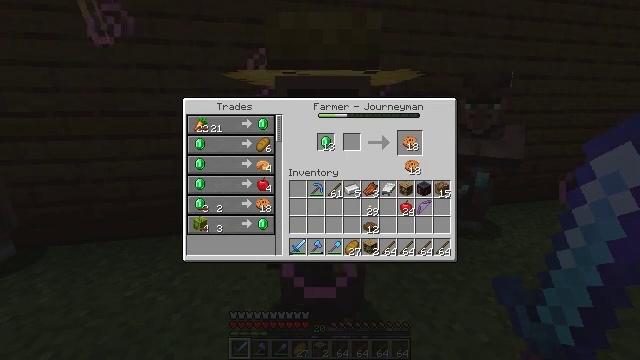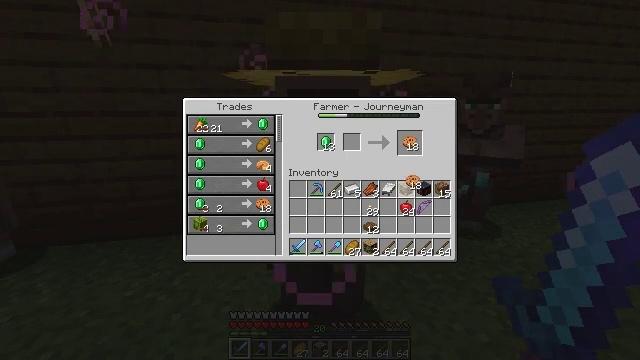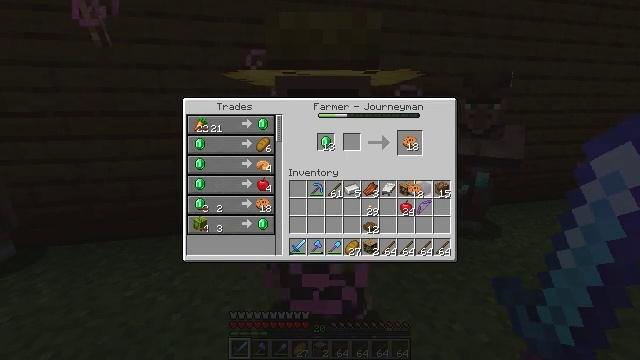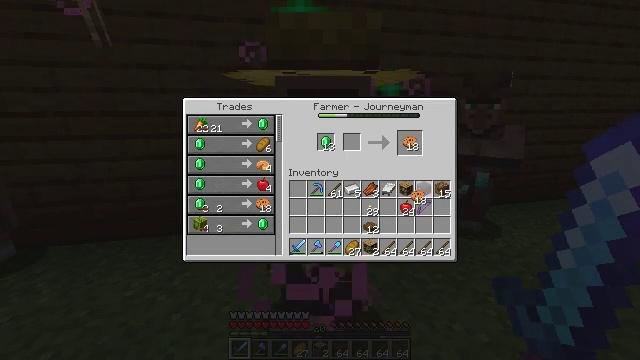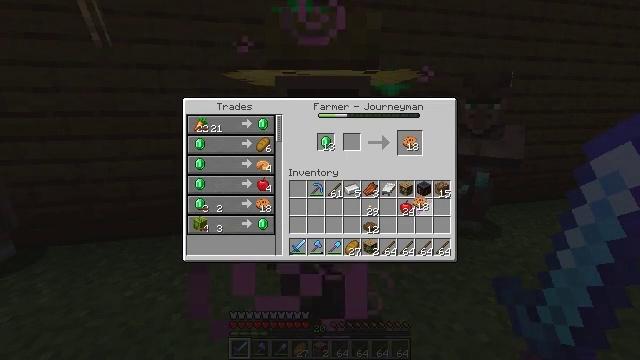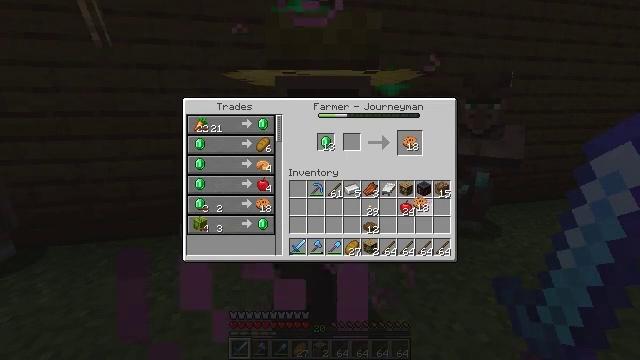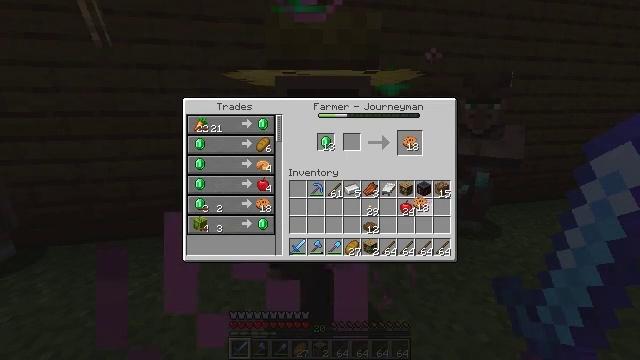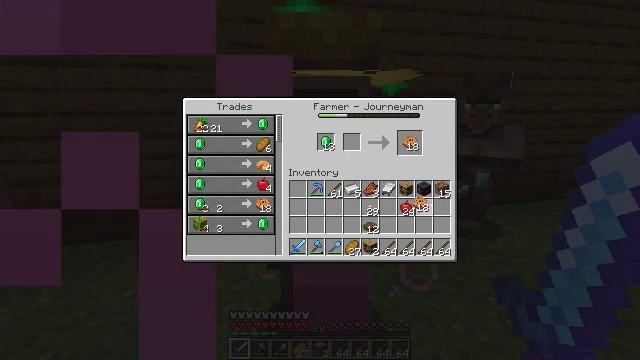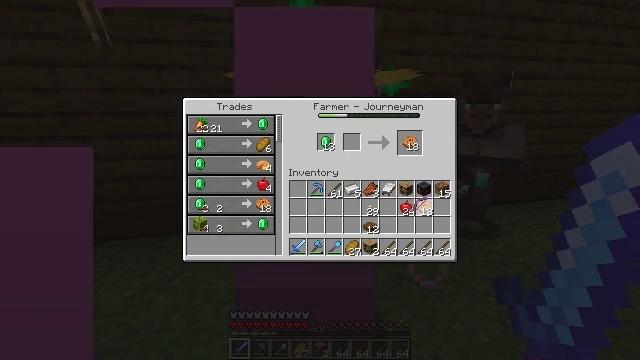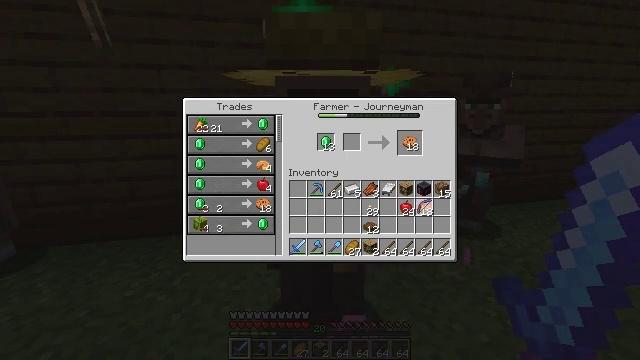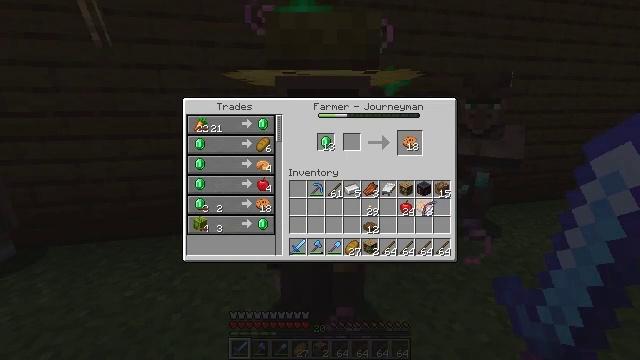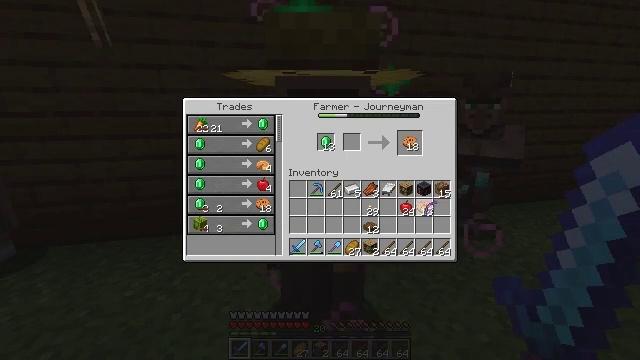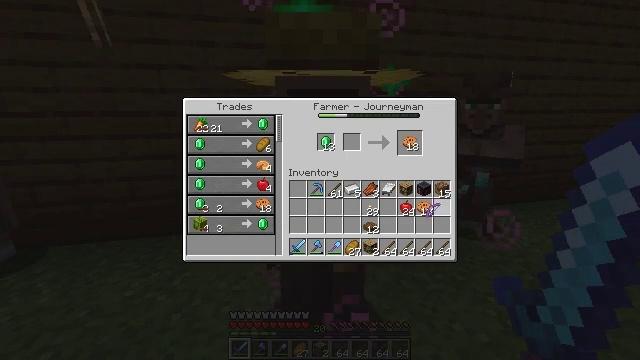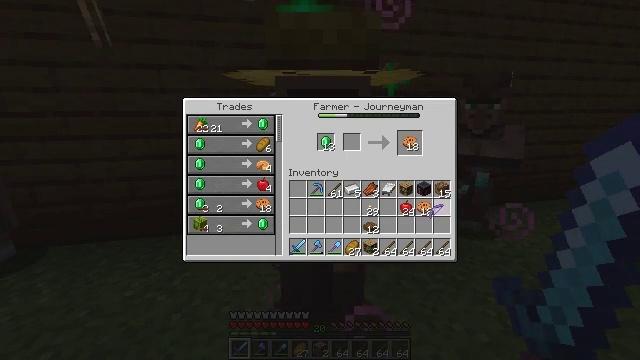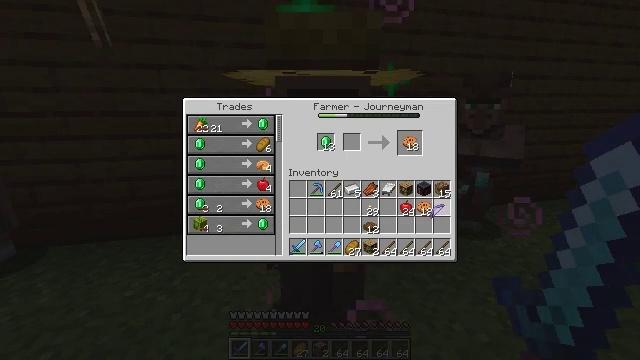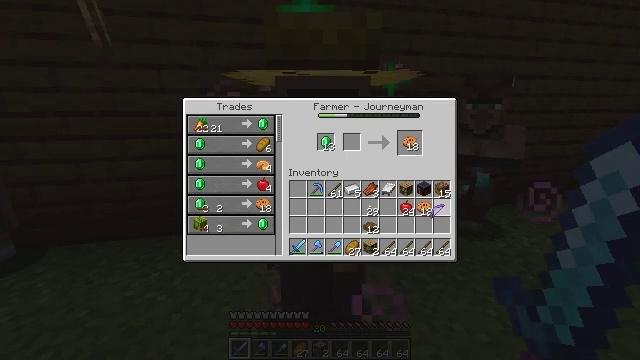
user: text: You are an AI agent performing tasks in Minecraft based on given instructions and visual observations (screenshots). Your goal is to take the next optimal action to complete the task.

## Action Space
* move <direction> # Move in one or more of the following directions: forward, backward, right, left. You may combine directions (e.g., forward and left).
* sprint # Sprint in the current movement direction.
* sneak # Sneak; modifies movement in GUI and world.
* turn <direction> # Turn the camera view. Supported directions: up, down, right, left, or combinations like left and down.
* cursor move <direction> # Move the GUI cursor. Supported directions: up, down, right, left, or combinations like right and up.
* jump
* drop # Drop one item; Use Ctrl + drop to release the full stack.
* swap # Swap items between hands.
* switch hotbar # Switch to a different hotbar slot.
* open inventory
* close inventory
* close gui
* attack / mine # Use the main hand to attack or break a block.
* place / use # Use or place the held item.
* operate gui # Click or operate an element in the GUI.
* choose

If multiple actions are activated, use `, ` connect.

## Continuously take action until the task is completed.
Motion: motion action
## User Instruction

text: Craft a cookie.
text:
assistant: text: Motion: cursor move down
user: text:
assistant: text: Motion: cursor move down
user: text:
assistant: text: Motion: no_op
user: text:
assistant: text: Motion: no_op
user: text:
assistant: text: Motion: no_op
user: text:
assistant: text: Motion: operate gui
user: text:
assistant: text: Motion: operate gui
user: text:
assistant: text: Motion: no_op
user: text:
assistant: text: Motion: no_op
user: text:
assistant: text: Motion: no_op
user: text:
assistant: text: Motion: no_op
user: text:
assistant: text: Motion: no_op
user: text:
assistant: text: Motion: no_op
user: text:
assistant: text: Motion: operate gui
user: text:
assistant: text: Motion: operate gui
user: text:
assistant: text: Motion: no_op
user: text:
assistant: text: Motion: no_op
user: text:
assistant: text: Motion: cursor move left and up
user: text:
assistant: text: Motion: cursor move left and up
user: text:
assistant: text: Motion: cursor move up
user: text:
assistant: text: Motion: no_op
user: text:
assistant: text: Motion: no_op
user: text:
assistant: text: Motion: no_op
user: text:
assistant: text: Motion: operate gui
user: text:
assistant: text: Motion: cursor move right and down, operate gui
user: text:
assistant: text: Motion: cursor move right and down
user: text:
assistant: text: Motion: no_op
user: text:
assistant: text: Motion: no_op
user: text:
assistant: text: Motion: no_op
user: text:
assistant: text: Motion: no_op